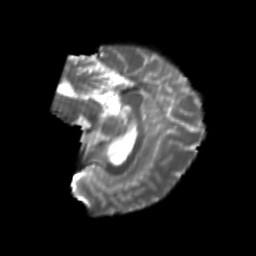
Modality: T2w
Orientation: sagittal
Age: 24
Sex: female
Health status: healthy
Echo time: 0.074 s